Question: I have a 'UIPageViewController' (parent) managing multiple 'UIViewControllers' (children). Children VC only have 1 'UIImageView' with the the following constraints: '0 px' to left and right, '0 px' to , 20px to
When I change page in 'Forward' direction, it behaves correctly. When I change page in 'Backward' direction, said 'UIImageView' seems to cover the whole space (similar to what it would look like if it had no constraint) during the transition animation, and when the transition is done, it corrects it's position.
Long story short, when going flipping page backwards, the image appears bigger during animation, and then it changes to the correct size. Why is this happening?
PS: I created a boilerplate "Page based application" and it doesn't happen
My storyboard nest a couple of VC like this: 'TabBarController -> UINavigationController -> UIPageViewController'. The VCs hosted by pageVC are added dynamically in code.
I already tried setting the UIImageView constraints to the parents and I noticed 2 things:
1. The top part of the image is being hidden by the navigation bar.
2. The problem persist
Any ideas?
My 'NavigationController' host a VC that 'UIPageViewController' (maybe this is not how it's supposed to be done?) , so I don't really "add" the UIPageViewController through code. I add it's children through code. Here's a SS

Moreover, the children are just a 'UIViewController' with a 'UIImageView' with '0' constraint to the container view (not the layout guide), so it covers the whole space.
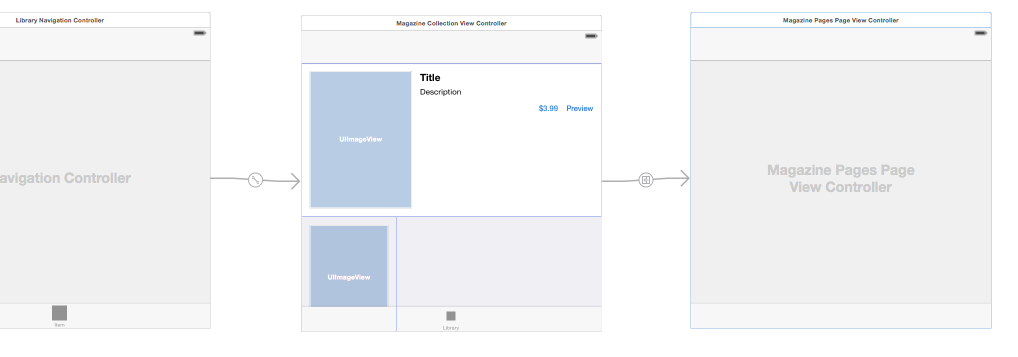
Answer: The problem is the frame of the of UIPageViewController, when we instantiate it from the storyboard the view frame is equal to the screen frame (without the topLayoutGuide and bottomLayoutGuide) and also the childs view controller take the same frame...
So to fix that we have two solutions :
Add the topLayoutGuide and the bottomLayoutGuide constraints to the imageView, but with this solution we get some problems with animation, because the frame is calculated only when the page is completely shown (you can find more details here : <URL>
1- Instantiate differently the MagazinePagesViewController : Create
MagazinePagesViewController with UIViewController super class (and
not UIPageViewController)
2- Add programmatically a pageViewController
'''
let pageViewController = UIPageViewController(transitionStyle: UIPageViewControllerTransitionStyle.Scroll, navigationOrientation: UIPageViewControllerNavigationOrientation.Horizontal, options: nil)
pageViewController.view.frame = view.frame //add also some constraints if needed to support rotation
view.addSubview(pageViewController.view)
addChildViewController(pageViewController)
pageViewController.didMoveToParentViewController(self)
'''
If needed I can upload the sample code with these two solutions.
Hope that helps